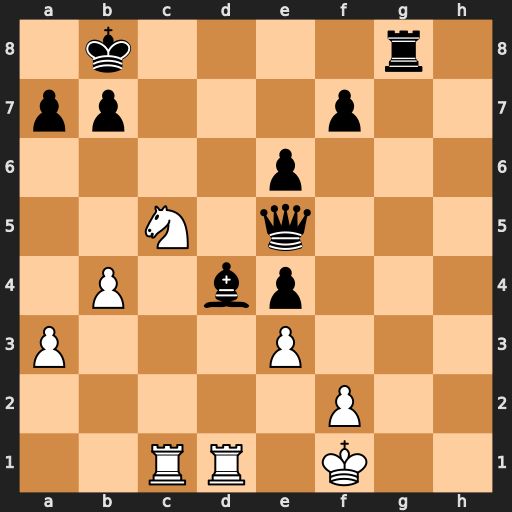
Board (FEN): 1k4r1/pp3p2/4p3/2N1q3/1P1bp3/P3P3/5P2/2RR1K2
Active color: w
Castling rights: -
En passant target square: -
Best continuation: Nd7+ Ka8 Nxe5